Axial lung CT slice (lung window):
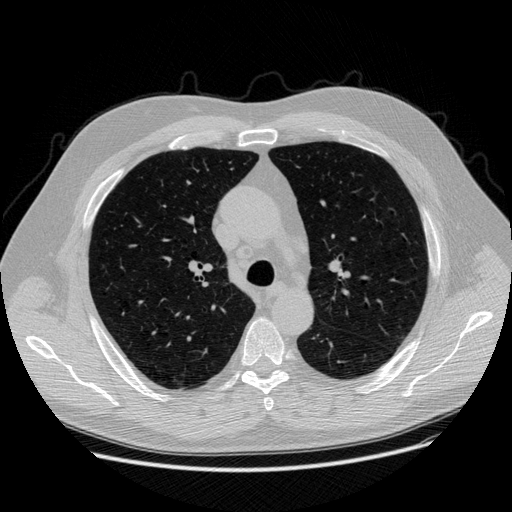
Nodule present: no